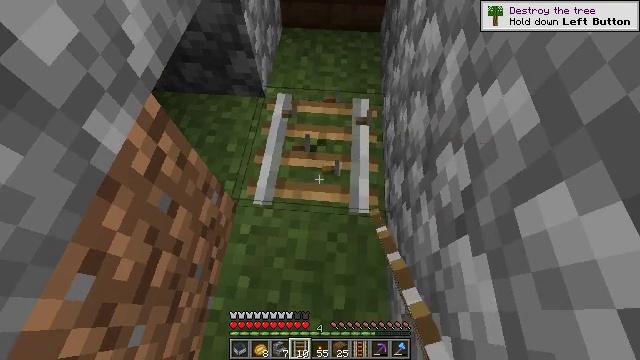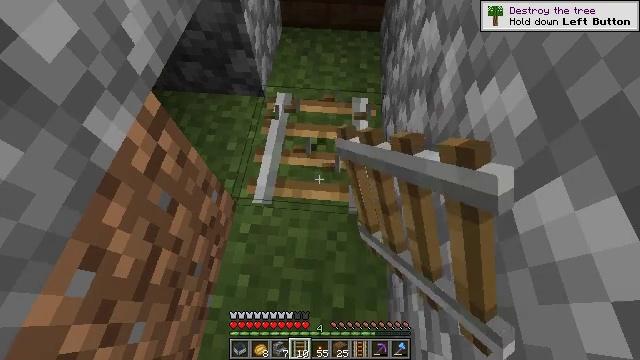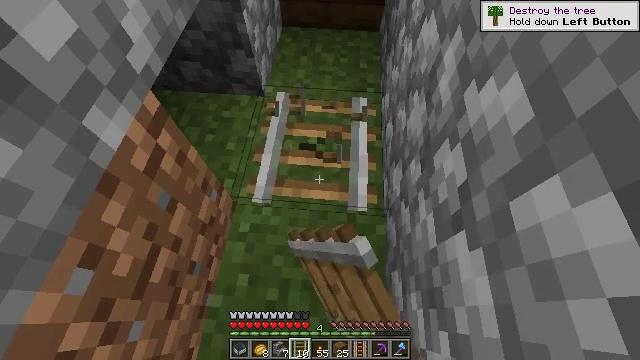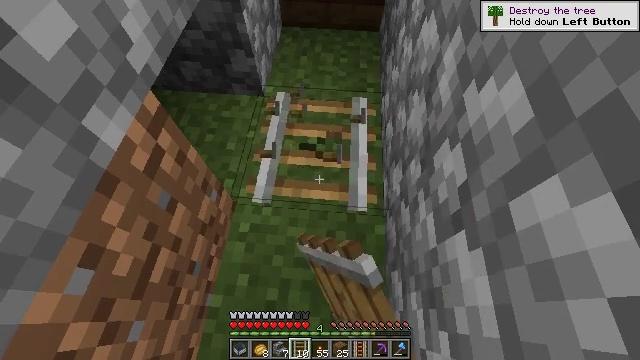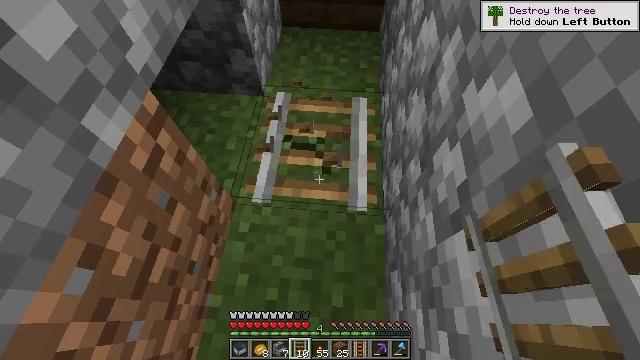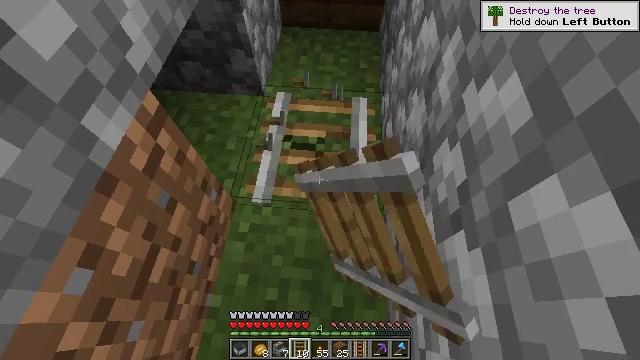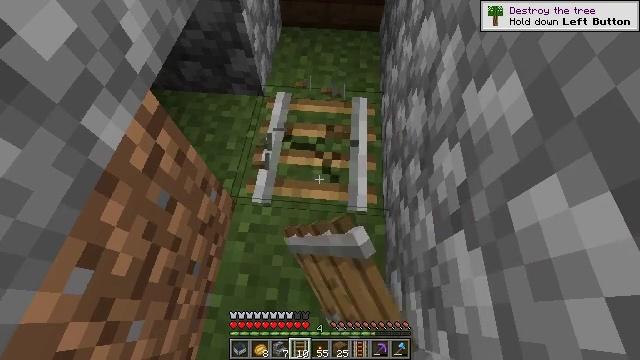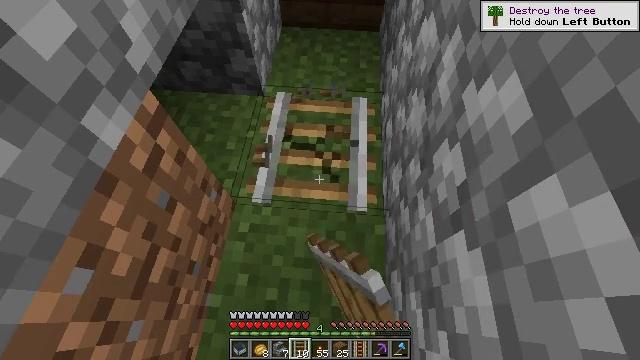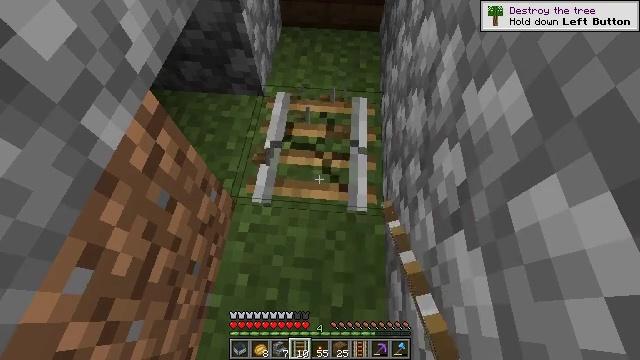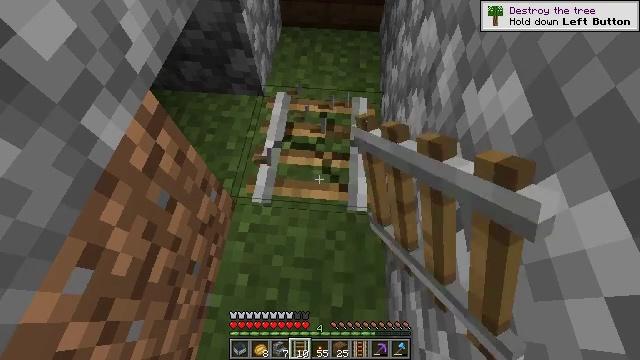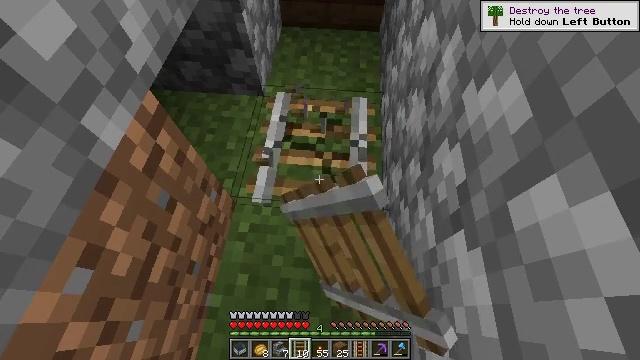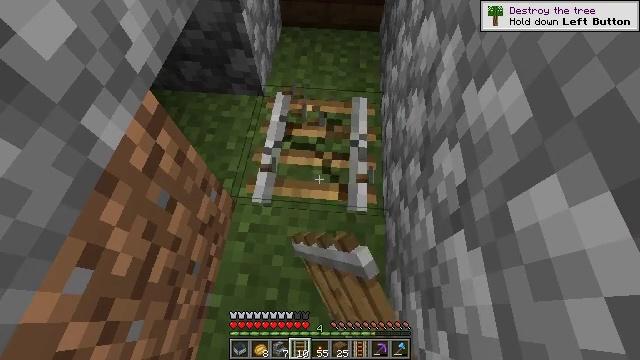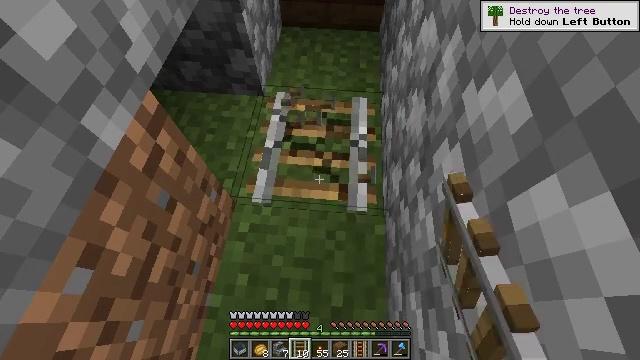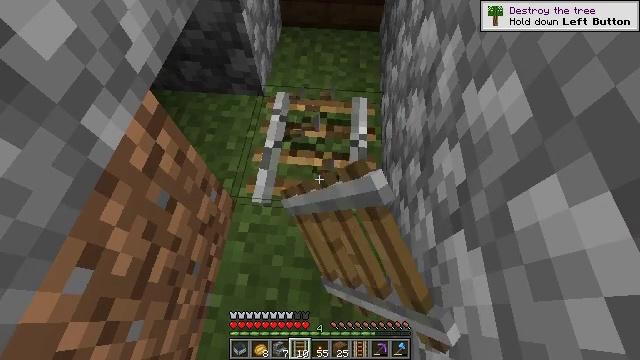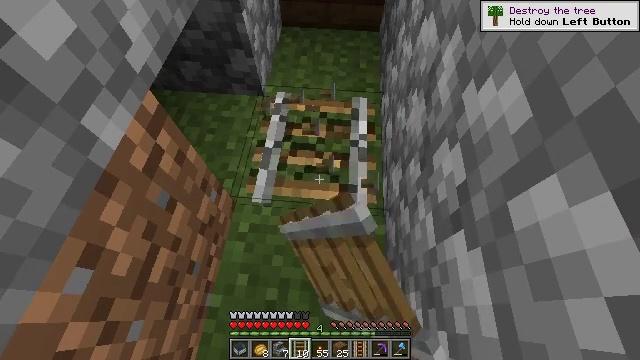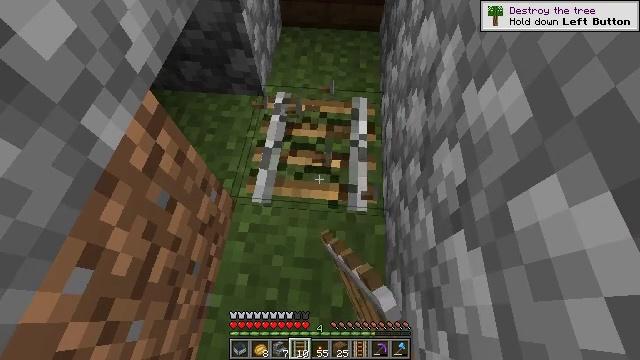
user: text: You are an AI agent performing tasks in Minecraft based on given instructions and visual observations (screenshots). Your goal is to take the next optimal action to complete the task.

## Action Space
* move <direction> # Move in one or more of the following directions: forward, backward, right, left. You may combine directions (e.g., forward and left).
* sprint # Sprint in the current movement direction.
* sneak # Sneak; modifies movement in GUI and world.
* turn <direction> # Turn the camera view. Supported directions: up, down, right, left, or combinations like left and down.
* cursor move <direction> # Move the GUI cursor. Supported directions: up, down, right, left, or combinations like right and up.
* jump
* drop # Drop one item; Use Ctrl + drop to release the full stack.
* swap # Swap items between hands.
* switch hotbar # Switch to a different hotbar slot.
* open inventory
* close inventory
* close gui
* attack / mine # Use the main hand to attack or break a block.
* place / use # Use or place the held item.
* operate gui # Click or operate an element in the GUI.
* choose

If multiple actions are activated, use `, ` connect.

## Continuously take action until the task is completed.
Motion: motion action
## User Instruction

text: Mine the rail.
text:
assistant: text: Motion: attack / mine
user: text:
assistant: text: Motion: attack / mine
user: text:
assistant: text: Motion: attack / mine
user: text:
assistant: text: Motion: attack / mine
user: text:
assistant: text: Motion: attack / mine
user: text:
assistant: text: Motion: attack / mine
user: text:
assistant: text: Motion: attack / mine
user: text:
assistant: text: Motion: attack / mine
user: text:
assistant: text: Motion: attack / mine
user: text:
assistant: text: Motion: attack / mine
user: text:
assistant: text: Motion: attack / mine
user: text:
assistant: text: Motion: attack / mine
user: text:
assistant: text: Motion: attack / mine
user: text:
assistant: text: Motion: attack / mine
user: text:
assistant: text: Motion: attack / mine
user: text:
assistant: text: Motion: attack / mine
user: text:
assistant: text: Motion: attack / mine
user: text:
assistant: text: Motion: attack / mine
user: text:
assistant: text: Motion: attack / mine
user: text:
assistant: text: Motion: attack / mine
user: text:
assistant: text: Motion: attack / mine
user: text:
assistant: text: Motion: attack / mine
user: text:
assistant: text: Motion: attack / mine
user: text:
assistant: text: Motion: attack / mine